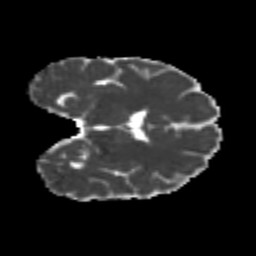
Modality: MD
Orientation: coronal
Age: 24
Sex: male
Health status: healthy
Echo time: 0.074 s